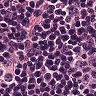
Metastatic tissue present: yes